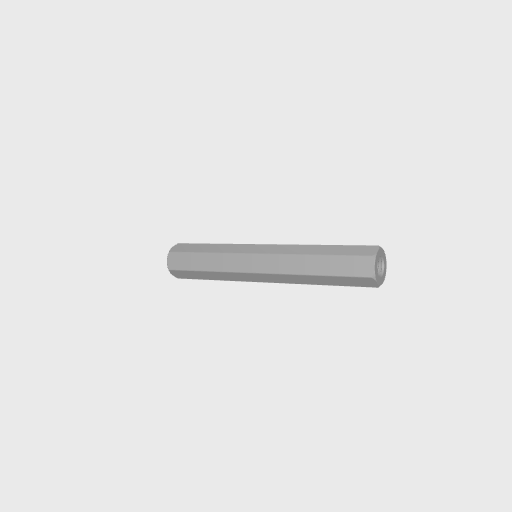
Part: Standoff8RID48